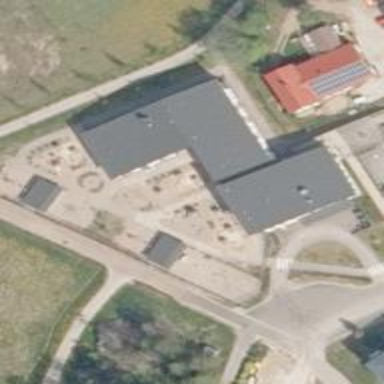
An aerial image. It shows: Kindergarten.